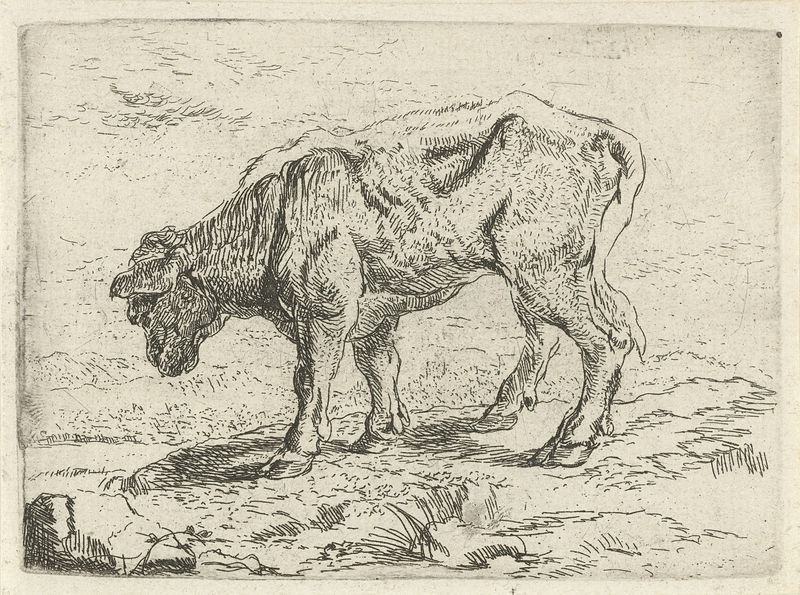
Titel: Kalf
Künstler: Jan Fijt
Standort: Amsterdam
Institution: Rijksmuseum
Schlagwörter: ferme, campagne, terre, vache, prairie, animal, veau